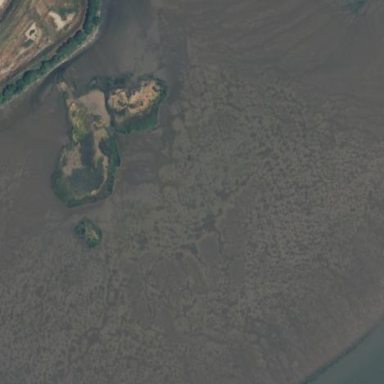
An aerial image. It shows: Tidal wetland area consisting of tidal flats.